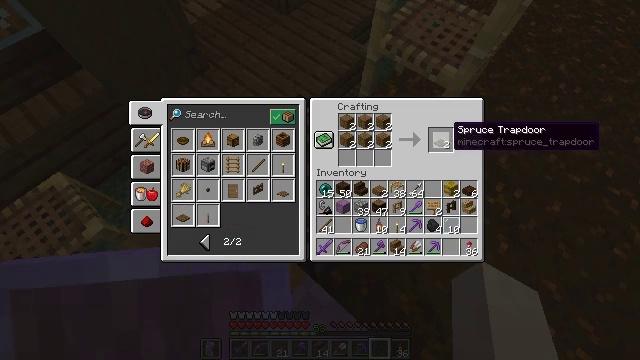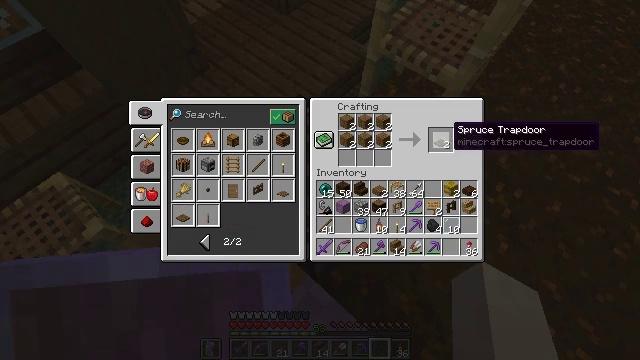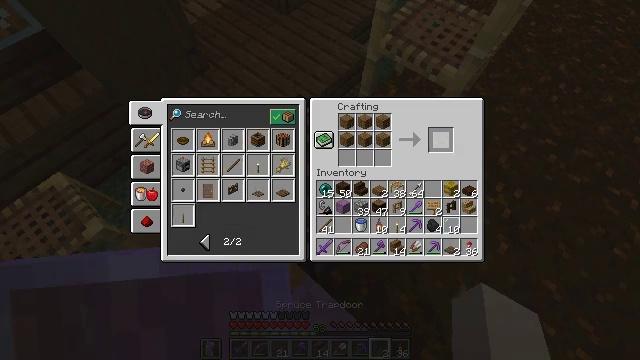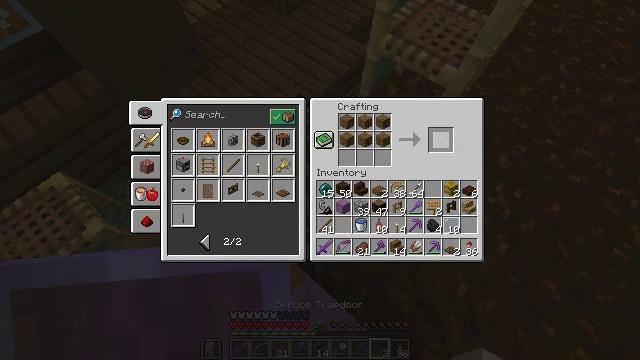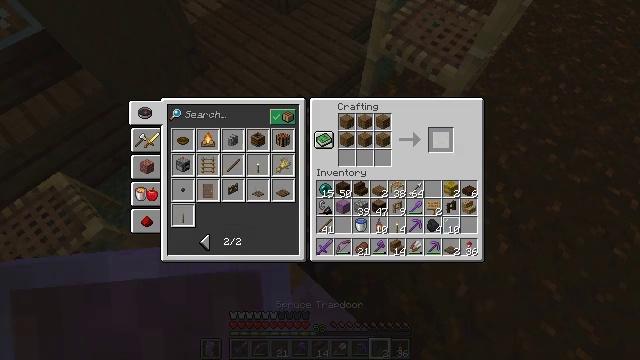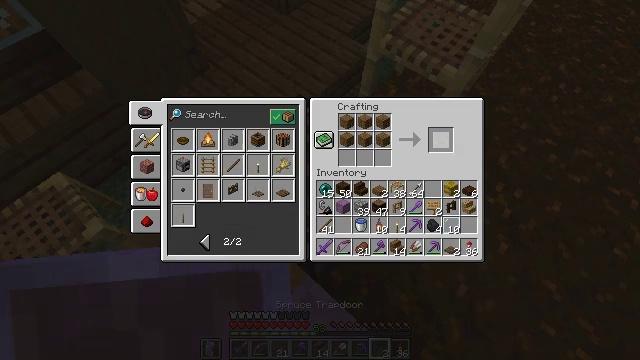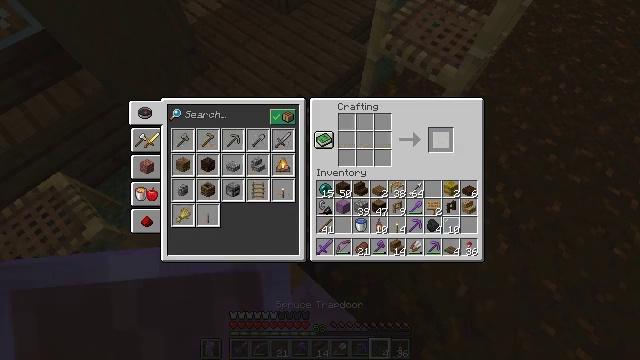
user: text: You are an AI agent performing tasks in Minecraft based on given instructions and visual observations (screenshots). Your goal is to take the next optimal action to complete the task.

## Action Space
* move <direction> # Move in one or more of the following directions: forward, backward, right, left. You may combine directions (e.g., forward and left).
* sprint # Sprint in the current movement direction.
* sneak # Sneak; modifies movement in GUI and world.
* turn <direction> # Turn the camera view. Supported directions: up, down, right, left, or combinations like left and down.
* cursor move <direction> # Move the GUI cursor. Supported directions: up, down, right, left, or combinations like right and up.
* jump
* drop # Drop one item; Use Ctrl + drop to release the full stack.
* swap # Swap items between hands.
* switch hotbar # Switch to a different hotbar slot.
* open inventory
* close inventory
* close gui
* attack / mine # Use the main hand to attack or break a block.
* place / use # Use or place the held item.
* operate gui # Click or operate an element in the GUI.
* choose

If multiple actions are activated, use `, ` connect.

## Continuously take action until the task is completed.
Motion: motion action
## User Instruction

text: Open the crafting table and craft a spruce trapdoor with planks.
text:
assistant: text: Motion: sneak
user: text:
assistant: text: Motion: sneak, attack / mine
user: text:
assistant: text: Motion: sneak, attack / mine
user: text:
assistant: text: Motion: sneak, attack / mine
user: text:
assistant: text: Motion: sneak, attack / mine
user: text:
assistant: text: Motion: sneak, attack / mine
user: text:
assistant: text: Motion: sneak, attack / mine